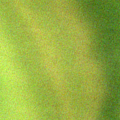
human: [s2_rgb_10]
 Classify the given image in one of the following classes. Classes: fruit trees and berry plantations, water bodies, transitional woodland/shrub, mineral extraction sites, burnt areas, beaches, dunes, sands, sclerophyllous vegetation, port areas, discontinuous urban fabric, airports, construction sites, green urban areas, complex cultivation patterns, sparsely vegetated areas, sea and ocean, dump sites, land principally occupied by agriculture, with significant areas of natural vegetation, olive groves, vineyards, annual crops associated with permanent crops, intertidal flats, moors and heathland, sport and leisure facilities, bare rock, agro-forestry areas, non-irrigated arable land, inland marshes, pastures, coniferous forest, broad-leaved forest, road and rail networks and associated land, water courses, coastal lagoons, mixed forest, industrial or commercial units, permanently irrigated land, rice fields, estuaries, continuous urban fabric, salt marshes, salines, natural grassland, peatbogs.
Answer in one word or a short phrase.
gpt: coastal lagoons